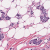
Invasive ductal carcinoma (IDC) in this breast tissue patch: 1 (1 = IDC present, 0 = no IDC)